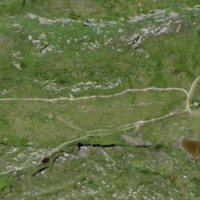
EUNIS habitat code: 26
Species observed at this site:
Eriophorum scheuchzeri